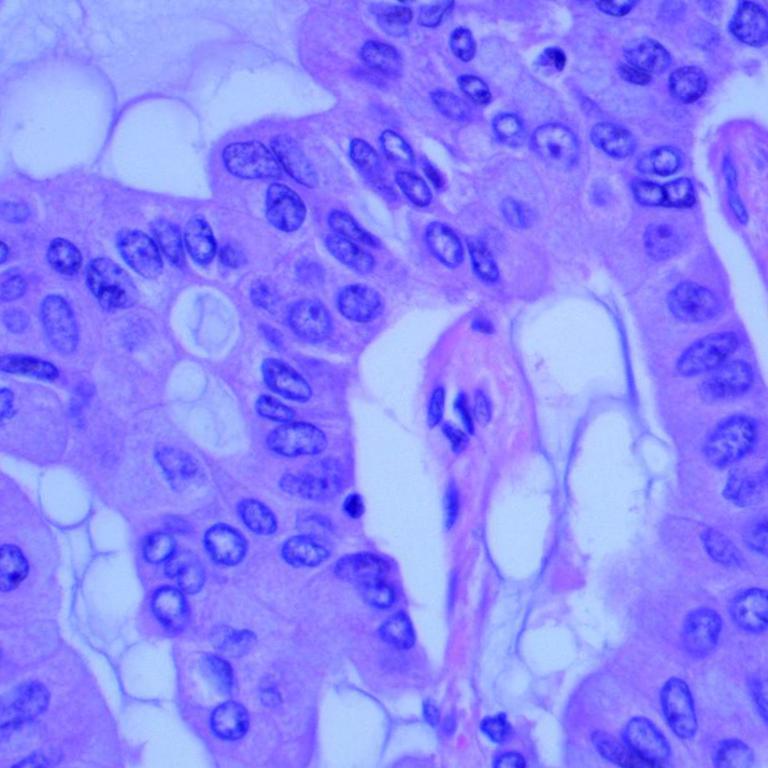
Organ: lung
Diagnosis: adenocarcinomas